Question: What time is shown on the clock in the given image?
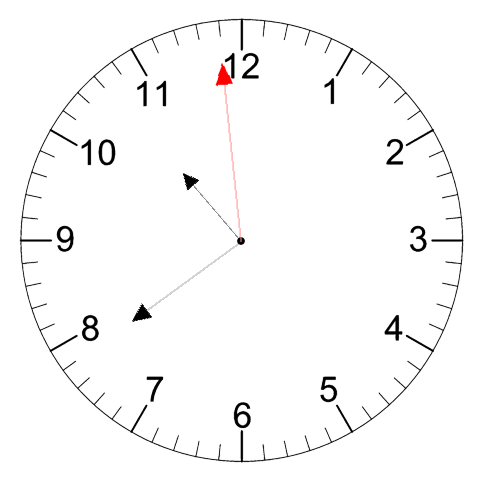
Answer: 10:38:59